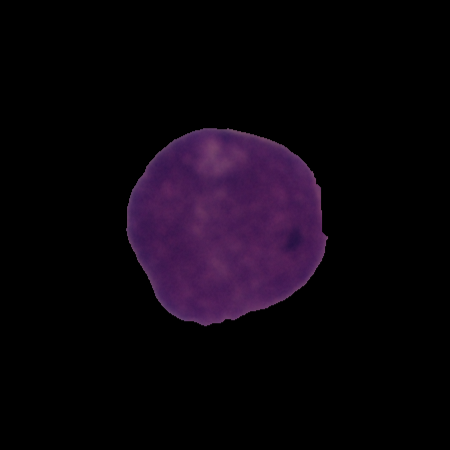
Label: cancer